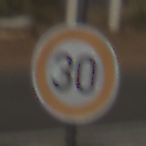
Verkehrszeichen: Geschwindigkeit30
Umgebung: Outdoor, Nature
Tageszeit: MorningAfternoon
Wetter: Clear
Licht: Natural
Jahreszeit: NotSpecified
Kontrast: HighContrast